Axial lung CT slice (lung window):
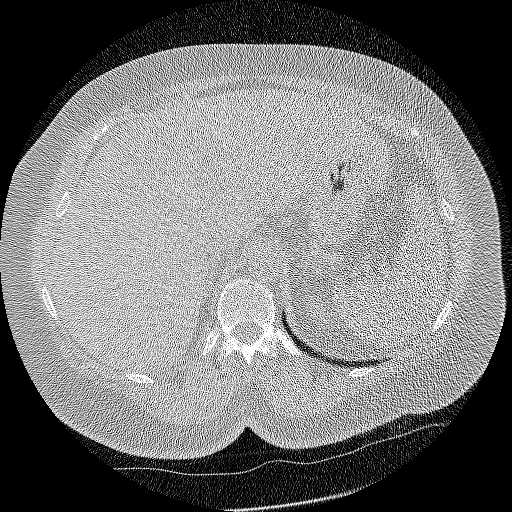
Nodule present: no